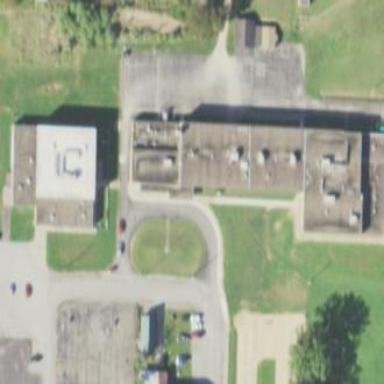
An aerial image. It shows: School building.